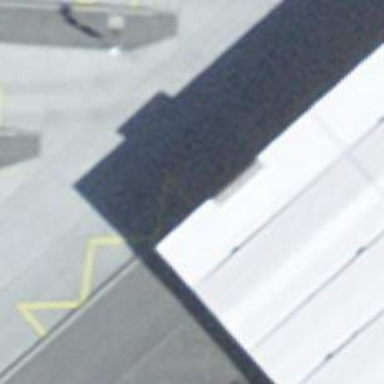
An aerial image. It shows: Bus stop with platform for public transport.